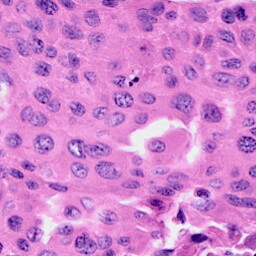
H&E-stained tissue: Cervix